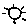
Label: sun